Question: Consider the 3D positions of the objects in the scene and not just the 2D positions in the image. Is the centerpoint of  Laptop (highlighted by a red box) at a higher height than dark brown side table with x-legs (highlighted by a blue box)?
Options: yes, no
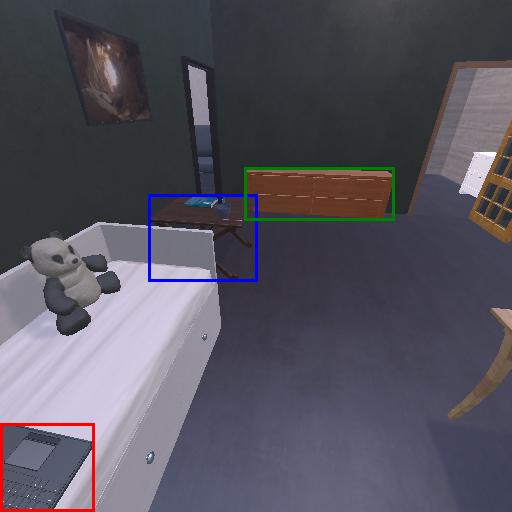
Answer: yes